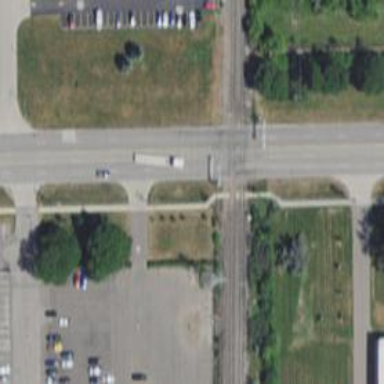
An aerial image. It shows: Railway level crossing.